九年级 · 度量几何学
如图, 某小区要绿化一扇形 $O A B$ 空地, 准备在小扇形 $O C D$ 内种花在其余区域内（阴影部分）种草，测得 $\angle A O B=120^{\circ} ， O A=15 \mathrm{~m} ， O C=10 \mathrm{~m}$ ，则种草区域的面积为（）

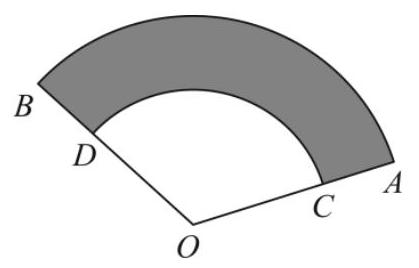
A. $\frac{25 \pi}{3} \mathrm{~m}^{2}$
B. $\frac{125 \pi}{3} m^{2}$
C. $\frac{250 \pi}{3} \mathrm{~m}^{2}$
D. $\frac{125}{3} \mathrm{~m}^{2}$

答案: B
解析: 种草区域的面积等于大扇形面积减去小扇形面积, 利用利用扇形的面积公式计算即可.

【详解】解： $\because \angle A O B=120^{\circ}, O A=15 \mathrm{~m}, O C=10 \mathrm{~m}$,

$\therefore$ 种草区域的面积为 $\frac{120 \pi \cdot 15^{2}}{360}-\frac{120 \pi \cdot 10^{2}}{360}=\frac{125}{3} \pi\left(\mathrm{m}^{2}\right)$,

故选: B.

【点睛】本题考查扇形的面积, 解题的关键是记住扇形的面积公式: 扇形面积 $=\frac{n \pi r^{2}}{360}$.